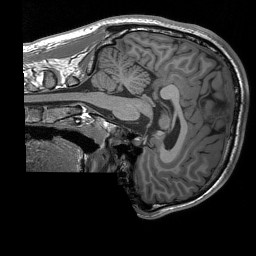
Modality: T1w
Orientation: sagittal
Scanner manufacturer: siemens
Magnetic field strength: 3 T
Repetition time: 1.76 s
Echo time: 0.0022 s